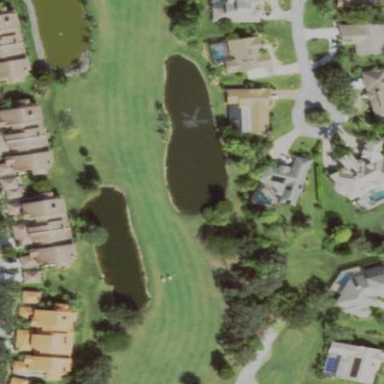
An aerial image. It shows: Grassy area designated as golf fairway.